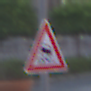
Verkehrszeichen: SchleuderOderRutschgefahr
Umgebung: Outdoor, Urban
Tageszeit: SunriseSunset
Wetter: PartlyCloudy
Licht: Natural
Jahreszeit: NotSpecified
Kontrast: LowContrast